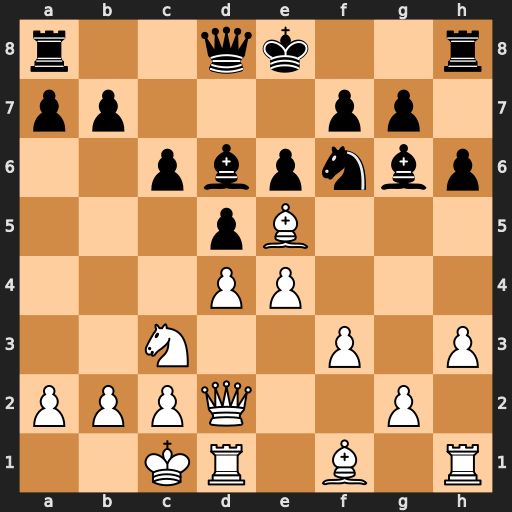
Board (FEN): r2qk2r/pp3pp1/2pbpnbp/3pB3/3PP3/2N2P1P/PPPQ2P1/2KR1B1R
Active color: w
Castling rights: kq
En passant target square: -
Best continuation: Bxd6 Qxd6 e5 Qe7 exf6